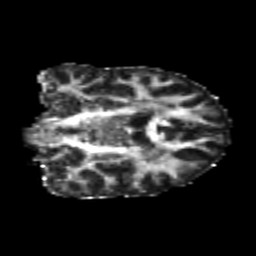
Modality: FA
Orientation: coronal
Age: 21
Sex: female
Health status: healthy
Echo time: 0.074 s